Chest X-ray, PA view. Patient: 65 years old, sex F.
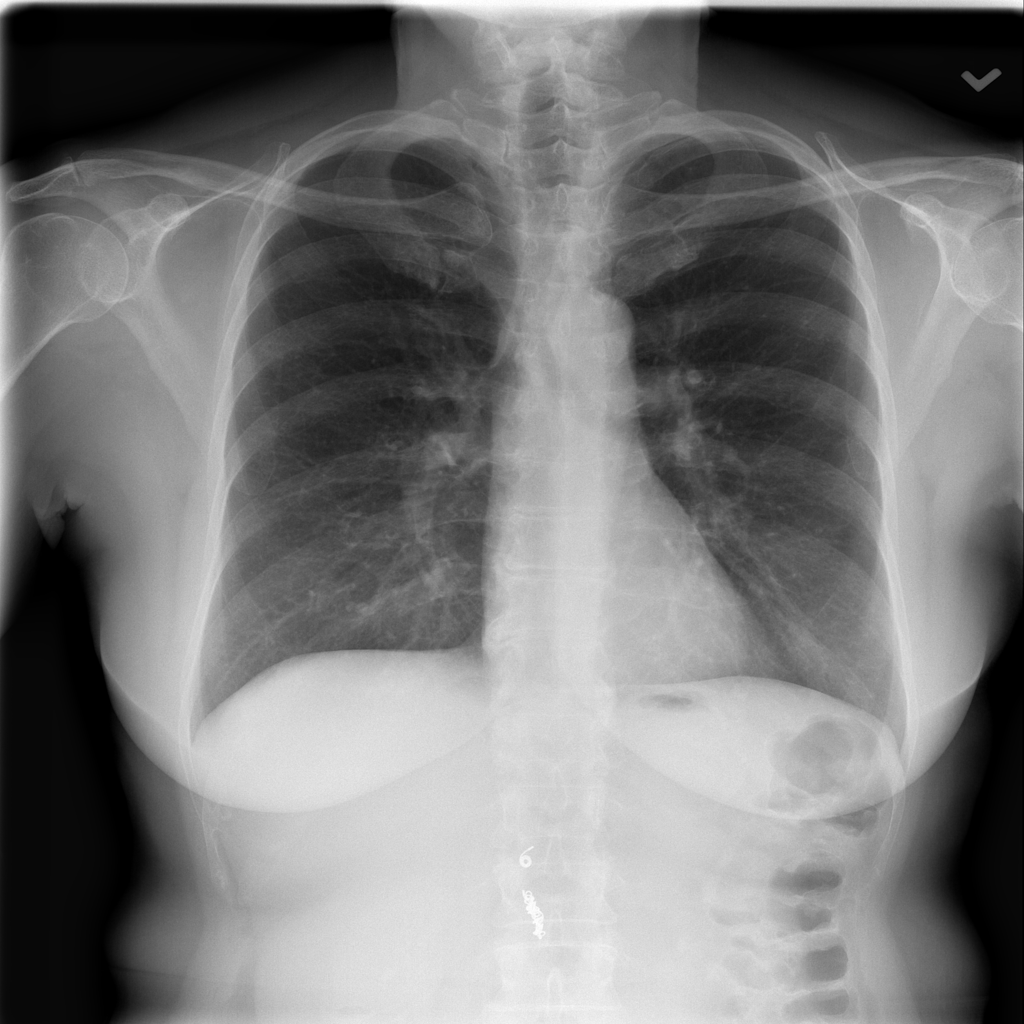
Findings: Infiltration